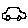
Label: car